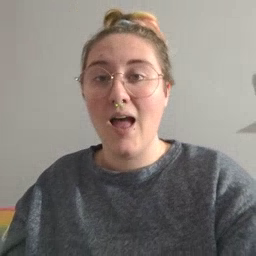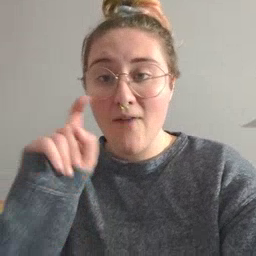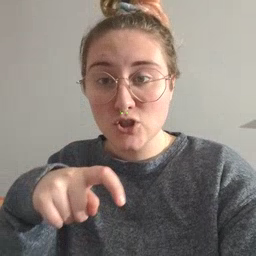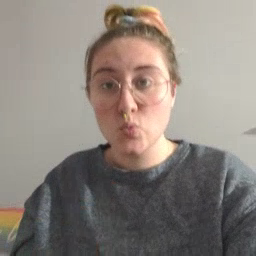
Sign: haveto